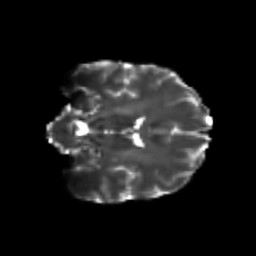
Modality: T2w
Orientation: coronal
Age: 25
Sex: male
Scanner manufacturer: siemens
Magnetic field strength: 3 T
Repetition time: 3.5 s
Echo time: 0.113 s